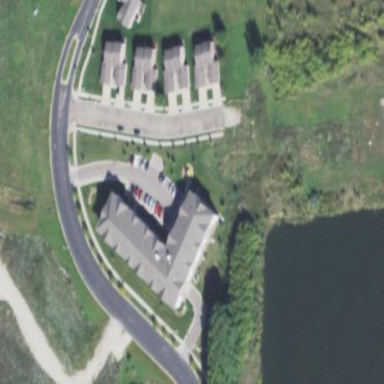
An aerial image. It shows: Apartment complex in residential area.